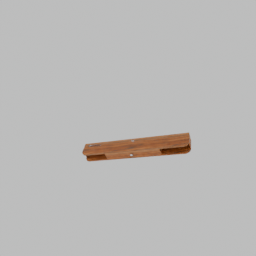
Label: furniture